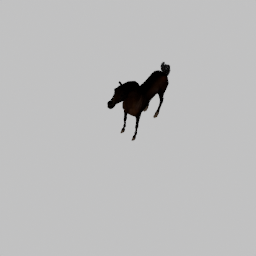
Label: animals